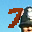
Label: 7